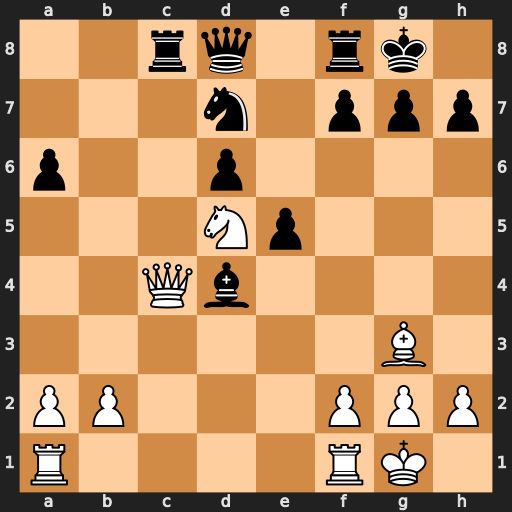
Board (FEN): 2rq1rk1/3n1ppp/p2p4/3Np3/2Qb4/6B1/PP3PPP/R4RK1
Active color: w
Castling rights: -
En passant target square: -
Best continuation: Qxc8 Qxc8 Ne7+ Kh8 Nxc8